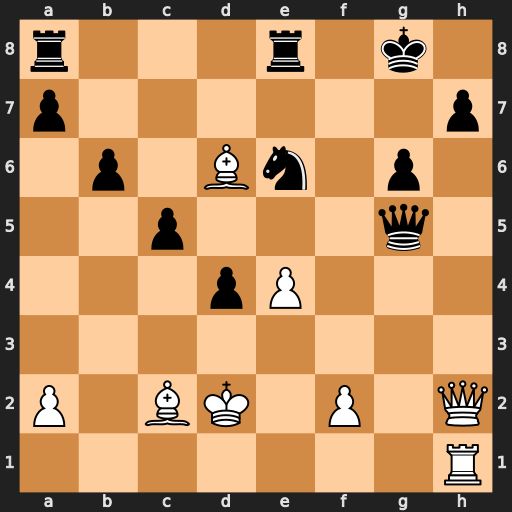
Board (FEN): r3r1k1/p6p/1p1Bn1p1/2p3q1/3pP3/8/P1BK1P1Q/7R
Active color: w
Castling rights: -
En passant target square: -
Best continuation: f4 Qh5 Qg2 Qxh1 Qxh1